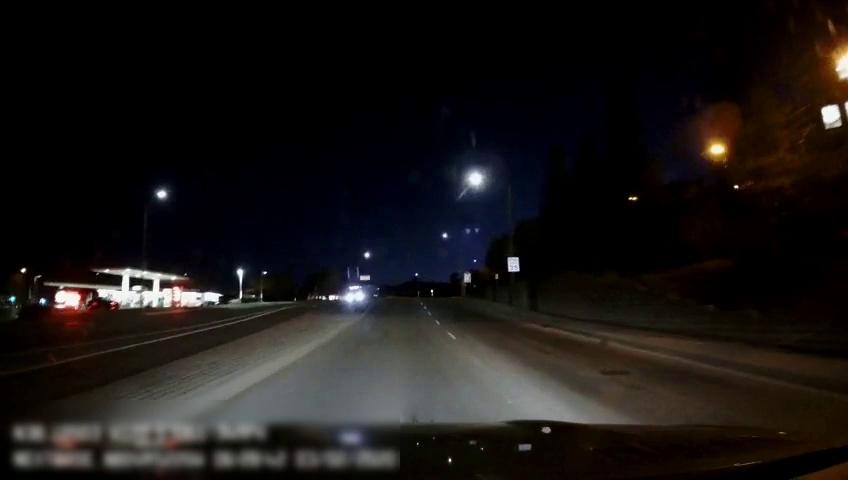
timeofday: Night
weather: Cloudy
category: Drivable Space
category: Drivable Space
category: Vehicles | Car
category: Vehicles | Truck
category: Lanes | Opposite Lane
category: Lanes | Opposite Lane
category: Lanes | Current Lane
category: Traffic | Signs
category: Traffic | Signs